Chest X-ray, PA view. Patient: 51 years old, sex M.
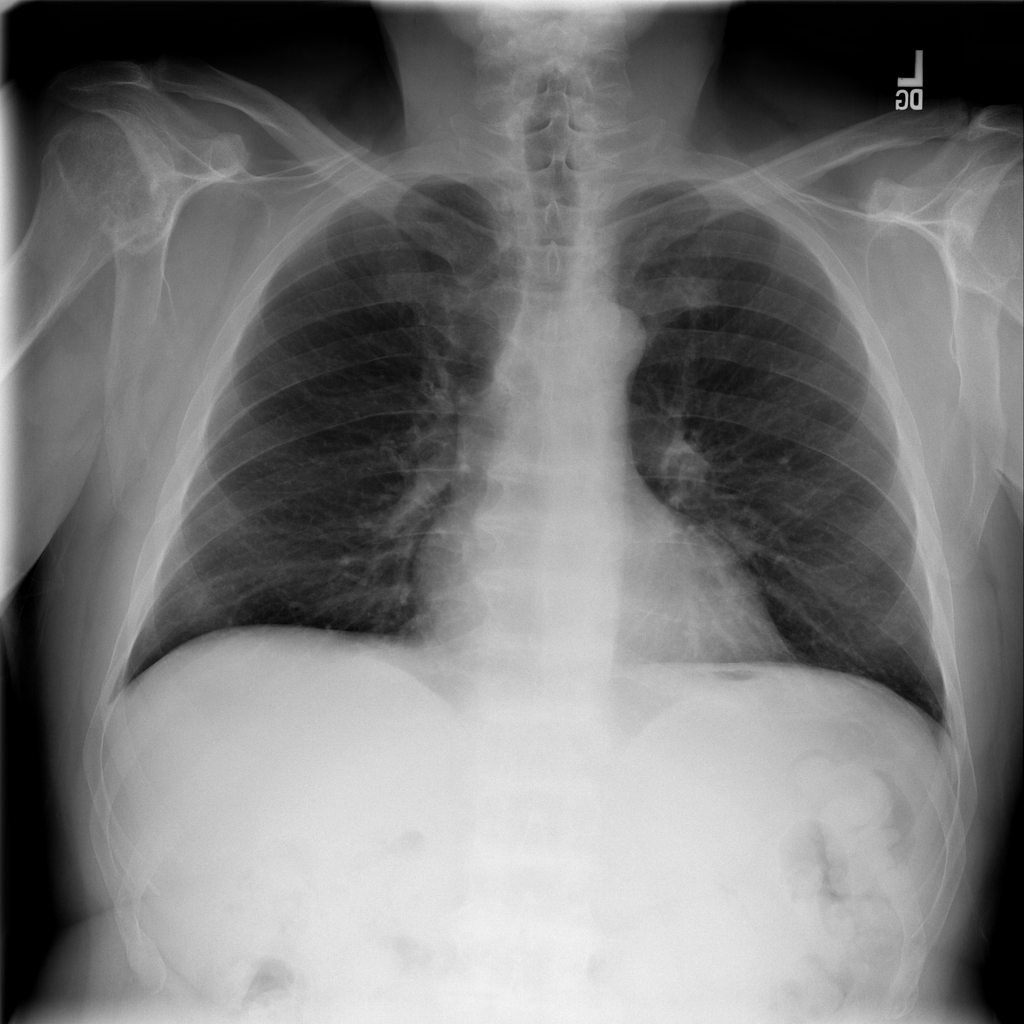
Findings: No Finding